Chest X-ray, AP view. Patient: 35 years old, sex M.
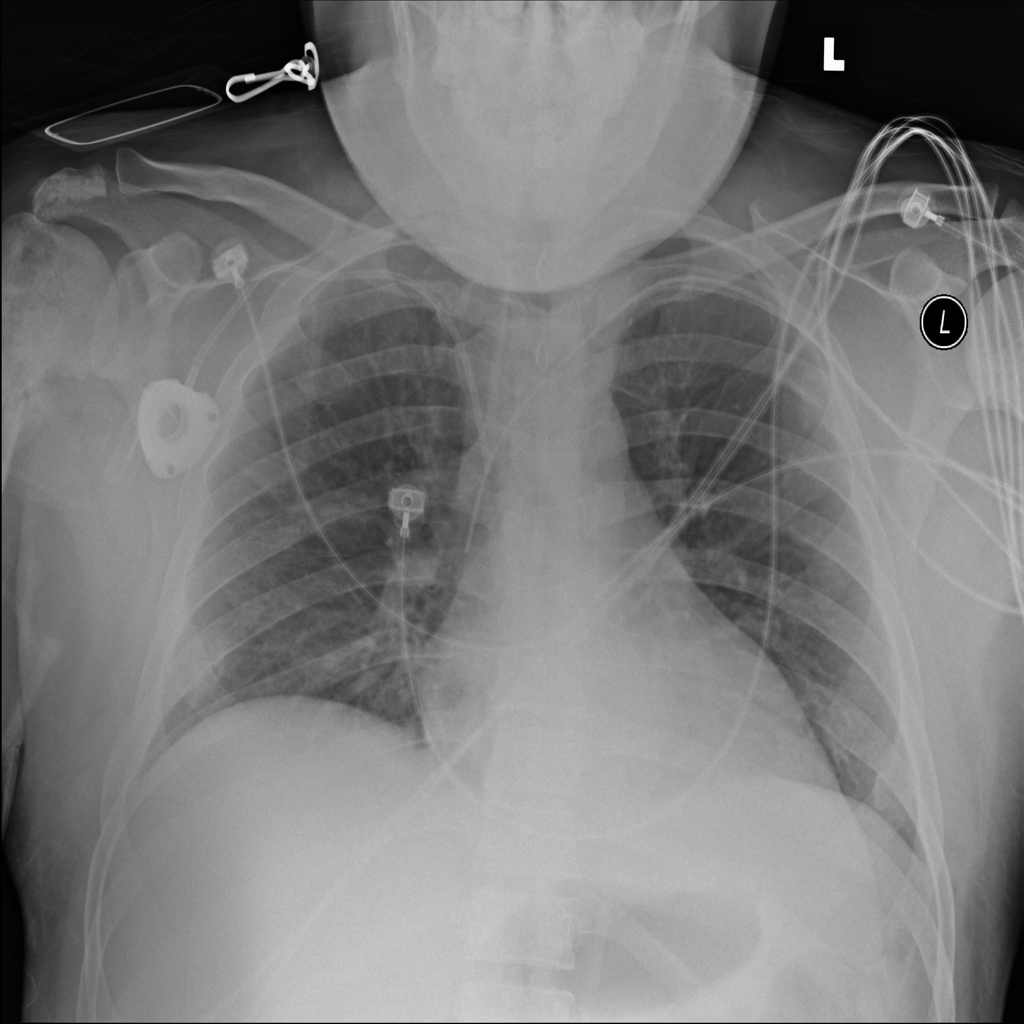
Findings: No Finding